Field crop: maize
Growth stage: 2
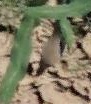
Species: maize